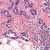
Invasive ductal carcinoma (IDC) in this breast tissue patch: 1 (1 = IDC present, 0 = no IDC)